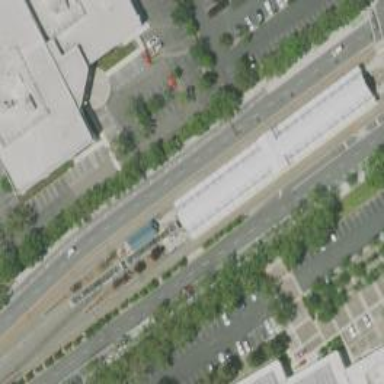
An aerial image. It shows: Light rail railway with electrified contact line.